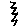
Label: zigzag